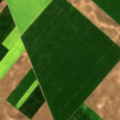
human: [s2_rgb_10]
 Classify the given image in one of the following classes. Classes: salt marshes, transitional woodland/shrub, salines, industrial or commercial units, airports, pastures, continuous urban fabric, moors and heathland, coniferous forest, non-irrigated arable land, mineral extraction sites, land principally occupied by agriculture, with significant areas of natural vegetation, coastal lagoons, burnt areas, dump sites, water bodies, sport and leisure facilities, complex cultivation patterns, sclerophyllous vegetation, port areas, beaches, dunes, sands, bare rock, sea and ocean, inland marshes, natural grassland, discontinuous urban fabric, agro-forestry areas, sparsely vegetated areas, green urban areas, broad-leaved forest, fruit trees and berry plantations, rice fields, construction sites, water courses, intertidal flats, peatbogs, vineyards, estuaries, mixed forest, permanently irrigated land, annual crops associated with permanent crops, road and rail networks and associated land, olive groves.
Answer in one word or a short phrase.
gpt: non-irrigated arable land